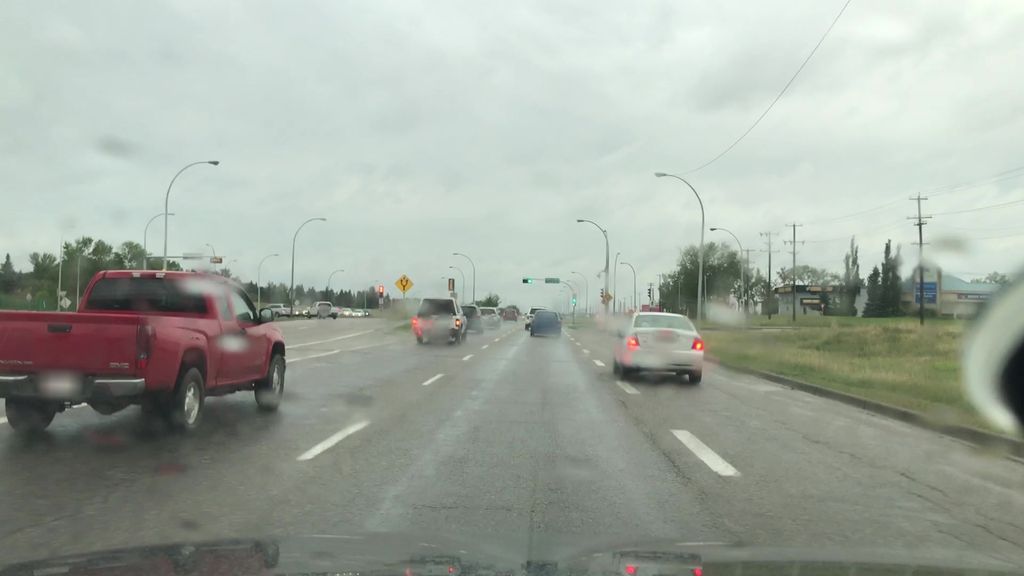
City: edmonton